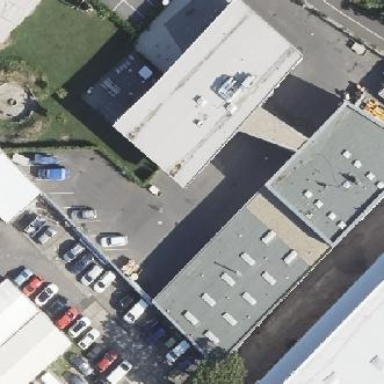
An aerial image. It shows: Building with flat roof.